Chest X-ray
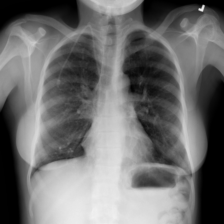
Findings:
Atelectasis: negative
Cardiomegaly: negative
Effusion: negative
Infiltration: negative
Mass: negative
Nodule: negative
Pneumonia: negative
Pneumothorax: negative
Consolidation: negative
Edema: negative
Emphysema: negative
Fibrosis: negative
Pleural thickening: negative
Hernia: negative